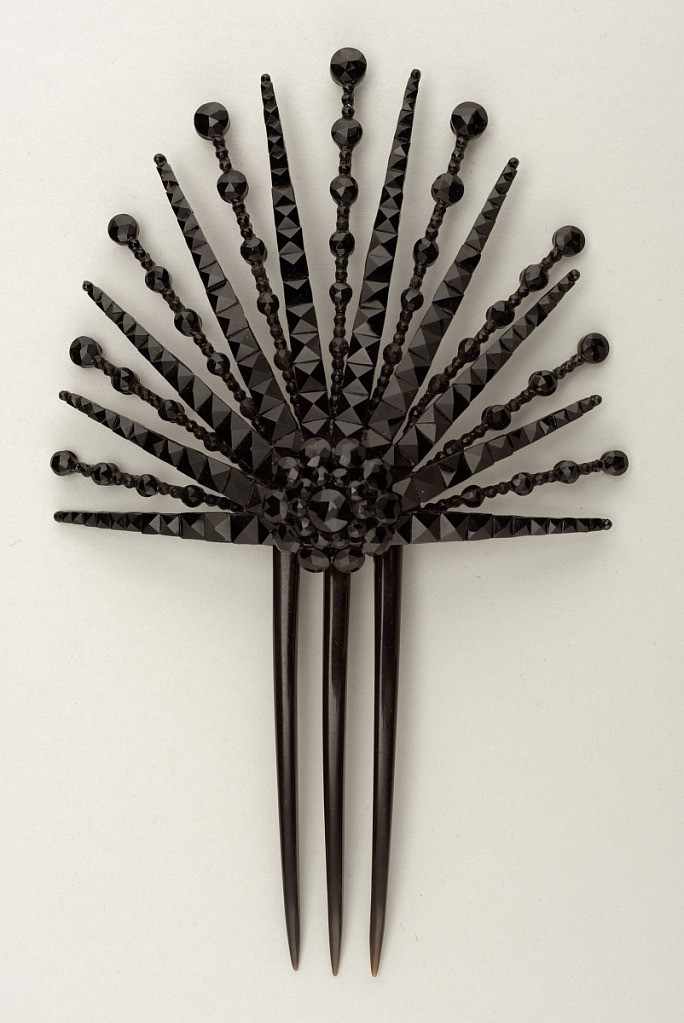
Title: Comb
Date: ca. 1870
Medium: Tortoiseshell, jet
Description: Comb of tortoiseshell decorated with large star arrangement in jet. Alternating rays of pointed and dotted rays radiating from circcular central element.